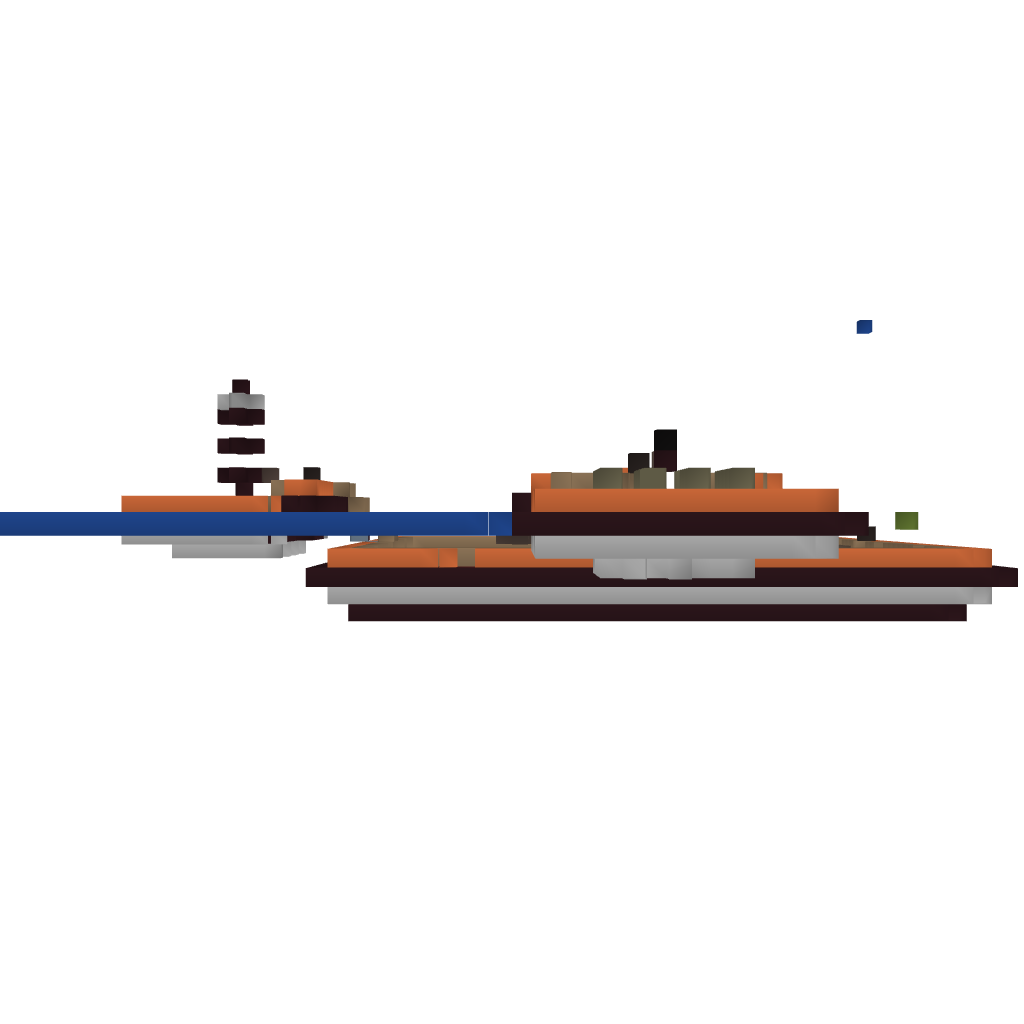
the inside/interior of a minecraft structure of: Duckfarm